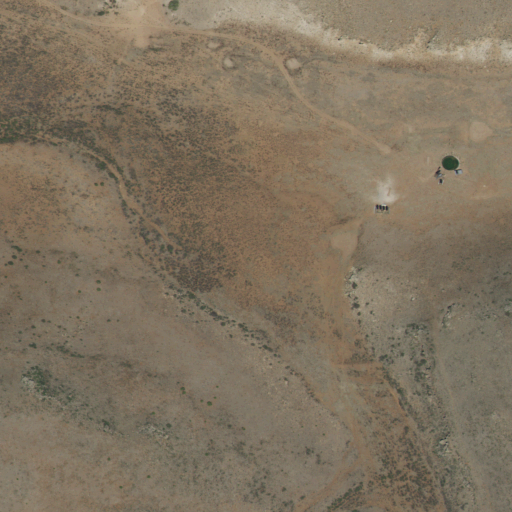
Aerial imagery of valley in New Mexico named Mojonera Canyon containing shrub and evergreen forest